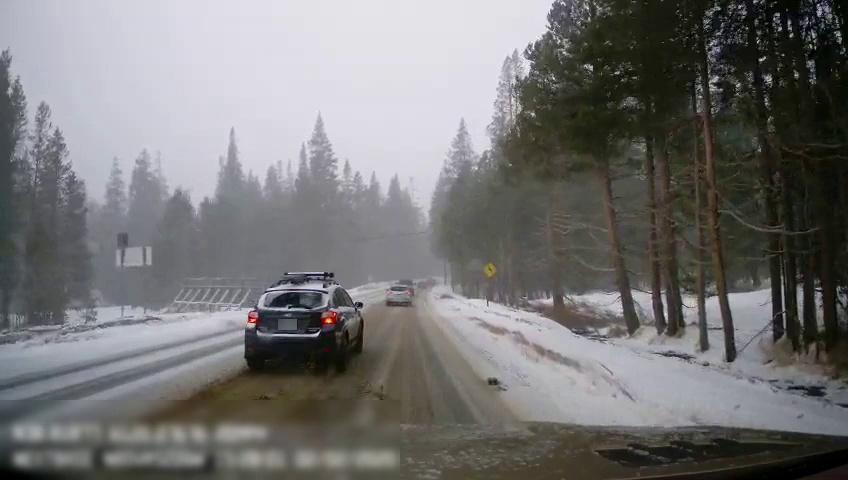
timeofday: Day
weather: Snowy
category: Drivable Space
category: Vehicles | SUV
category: Vehicles | Truck
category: Vehicles | Car
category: Vehicles | SUV
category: Traffic | Signs